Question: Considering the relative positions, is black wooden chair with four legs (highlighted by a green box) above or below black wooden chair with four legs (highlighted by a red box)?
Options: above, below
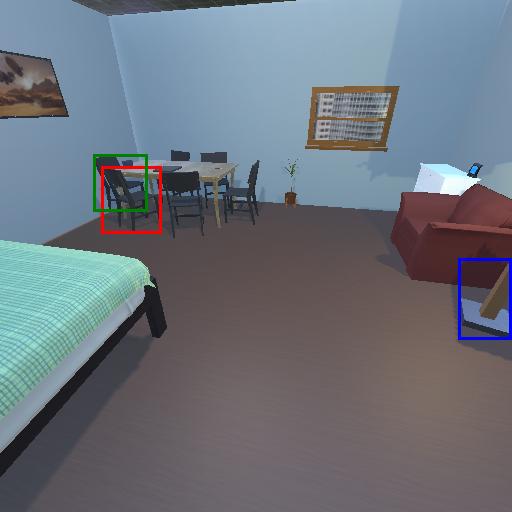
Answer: above